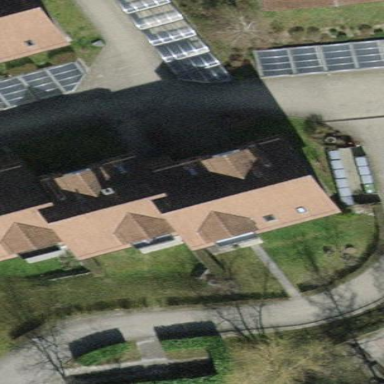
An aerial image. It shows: Building with apartments featuring tiled roof.